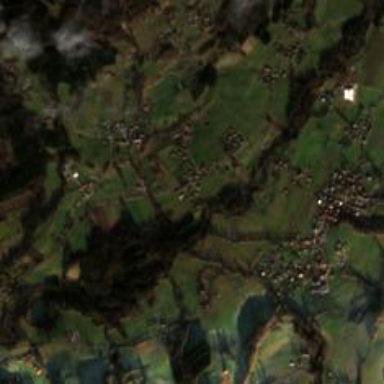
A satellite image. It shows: Small settlement known as hamlet.